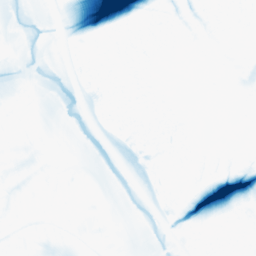
Category: morphological
Decomposition family: morphological_ellipse
Decomposition parameters: operation: closing
width: 50
height: 30
Upsampling method: cubic_mitchell
Upsampling parameters: scale: 2
Upsampling scale: 2